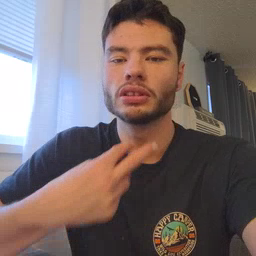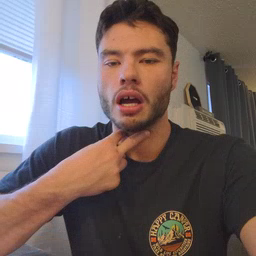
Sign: stuck